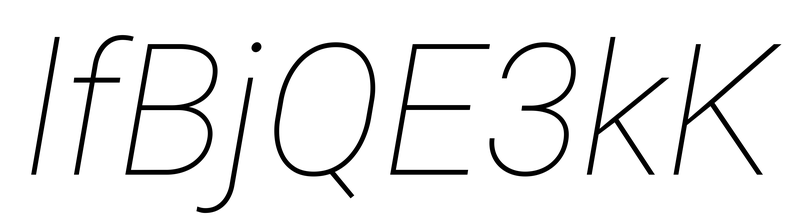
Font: Roboto-Italic_Thin_Italic